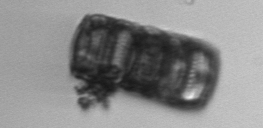
Label: Paralia_sulcata